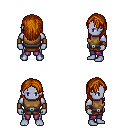
a pixel art fantasy rpg character, male body template, dark elf, purple skin, leather chest armor, magenta pants, brunette long hairstyle, leather bracers, four views (front, back, left, right), 2x2 character sprite sheet, small pixel art, hard edges, no anti-aliasing